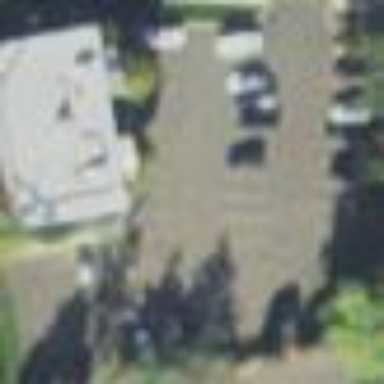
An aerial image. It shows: Parking area.